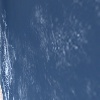
Label: water